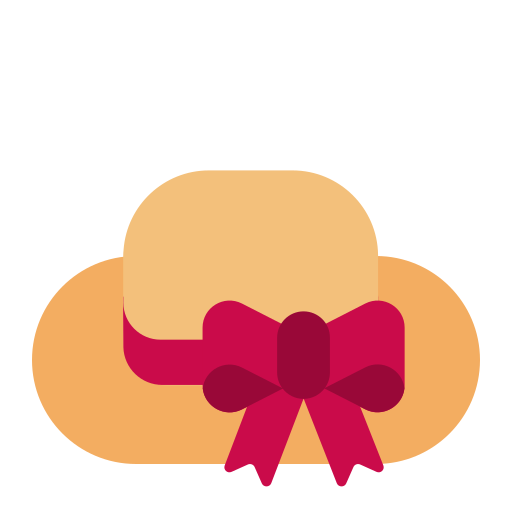
womans hat flat